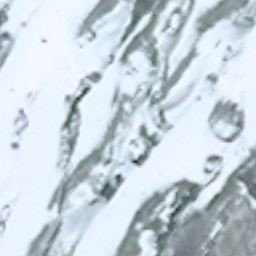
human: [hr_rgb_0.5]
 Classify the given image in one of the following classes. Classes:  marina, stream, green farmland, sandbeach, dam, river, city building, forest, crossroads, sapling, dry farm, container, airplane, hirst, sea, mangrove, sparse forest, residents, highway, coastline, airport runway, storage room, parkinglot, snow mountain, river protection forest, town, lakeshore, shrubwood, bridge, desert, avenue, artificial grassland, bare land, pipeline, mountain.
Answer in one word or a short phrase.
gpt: snow mountain